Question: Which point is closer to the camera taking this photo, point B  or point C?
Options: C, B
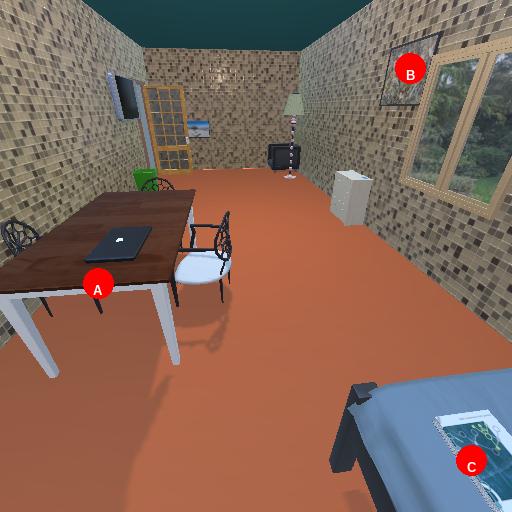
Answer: C